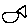
Label: fish